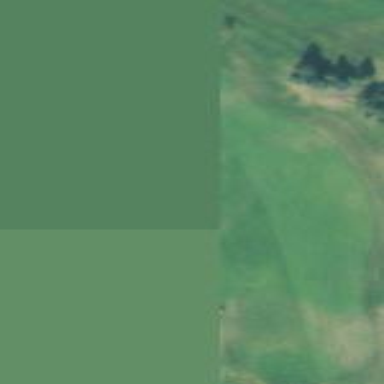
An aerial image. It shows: Scenic golf fairway.